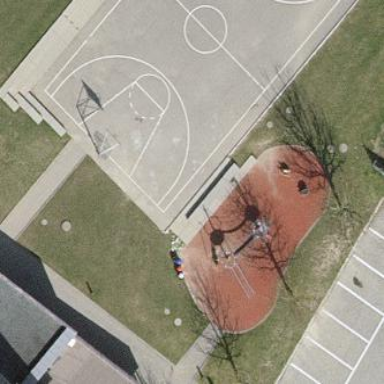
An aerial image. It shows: Playground area for leisure activities on the land.